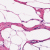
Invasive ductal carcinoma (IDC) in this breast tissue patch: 0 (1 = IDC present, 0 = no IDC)